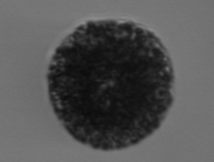
Label: Vicicitus_globosus